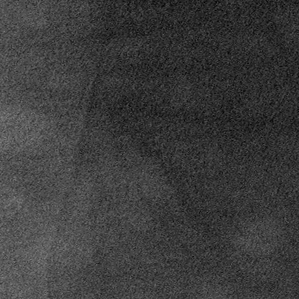
Label: frost